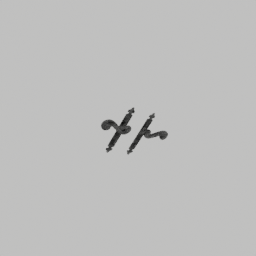
Label: mechanical